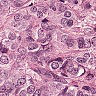
Metastatic tissue present: yes